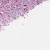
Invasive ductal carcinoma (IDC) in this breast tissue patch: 0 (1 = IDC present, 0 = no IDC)